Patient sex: M
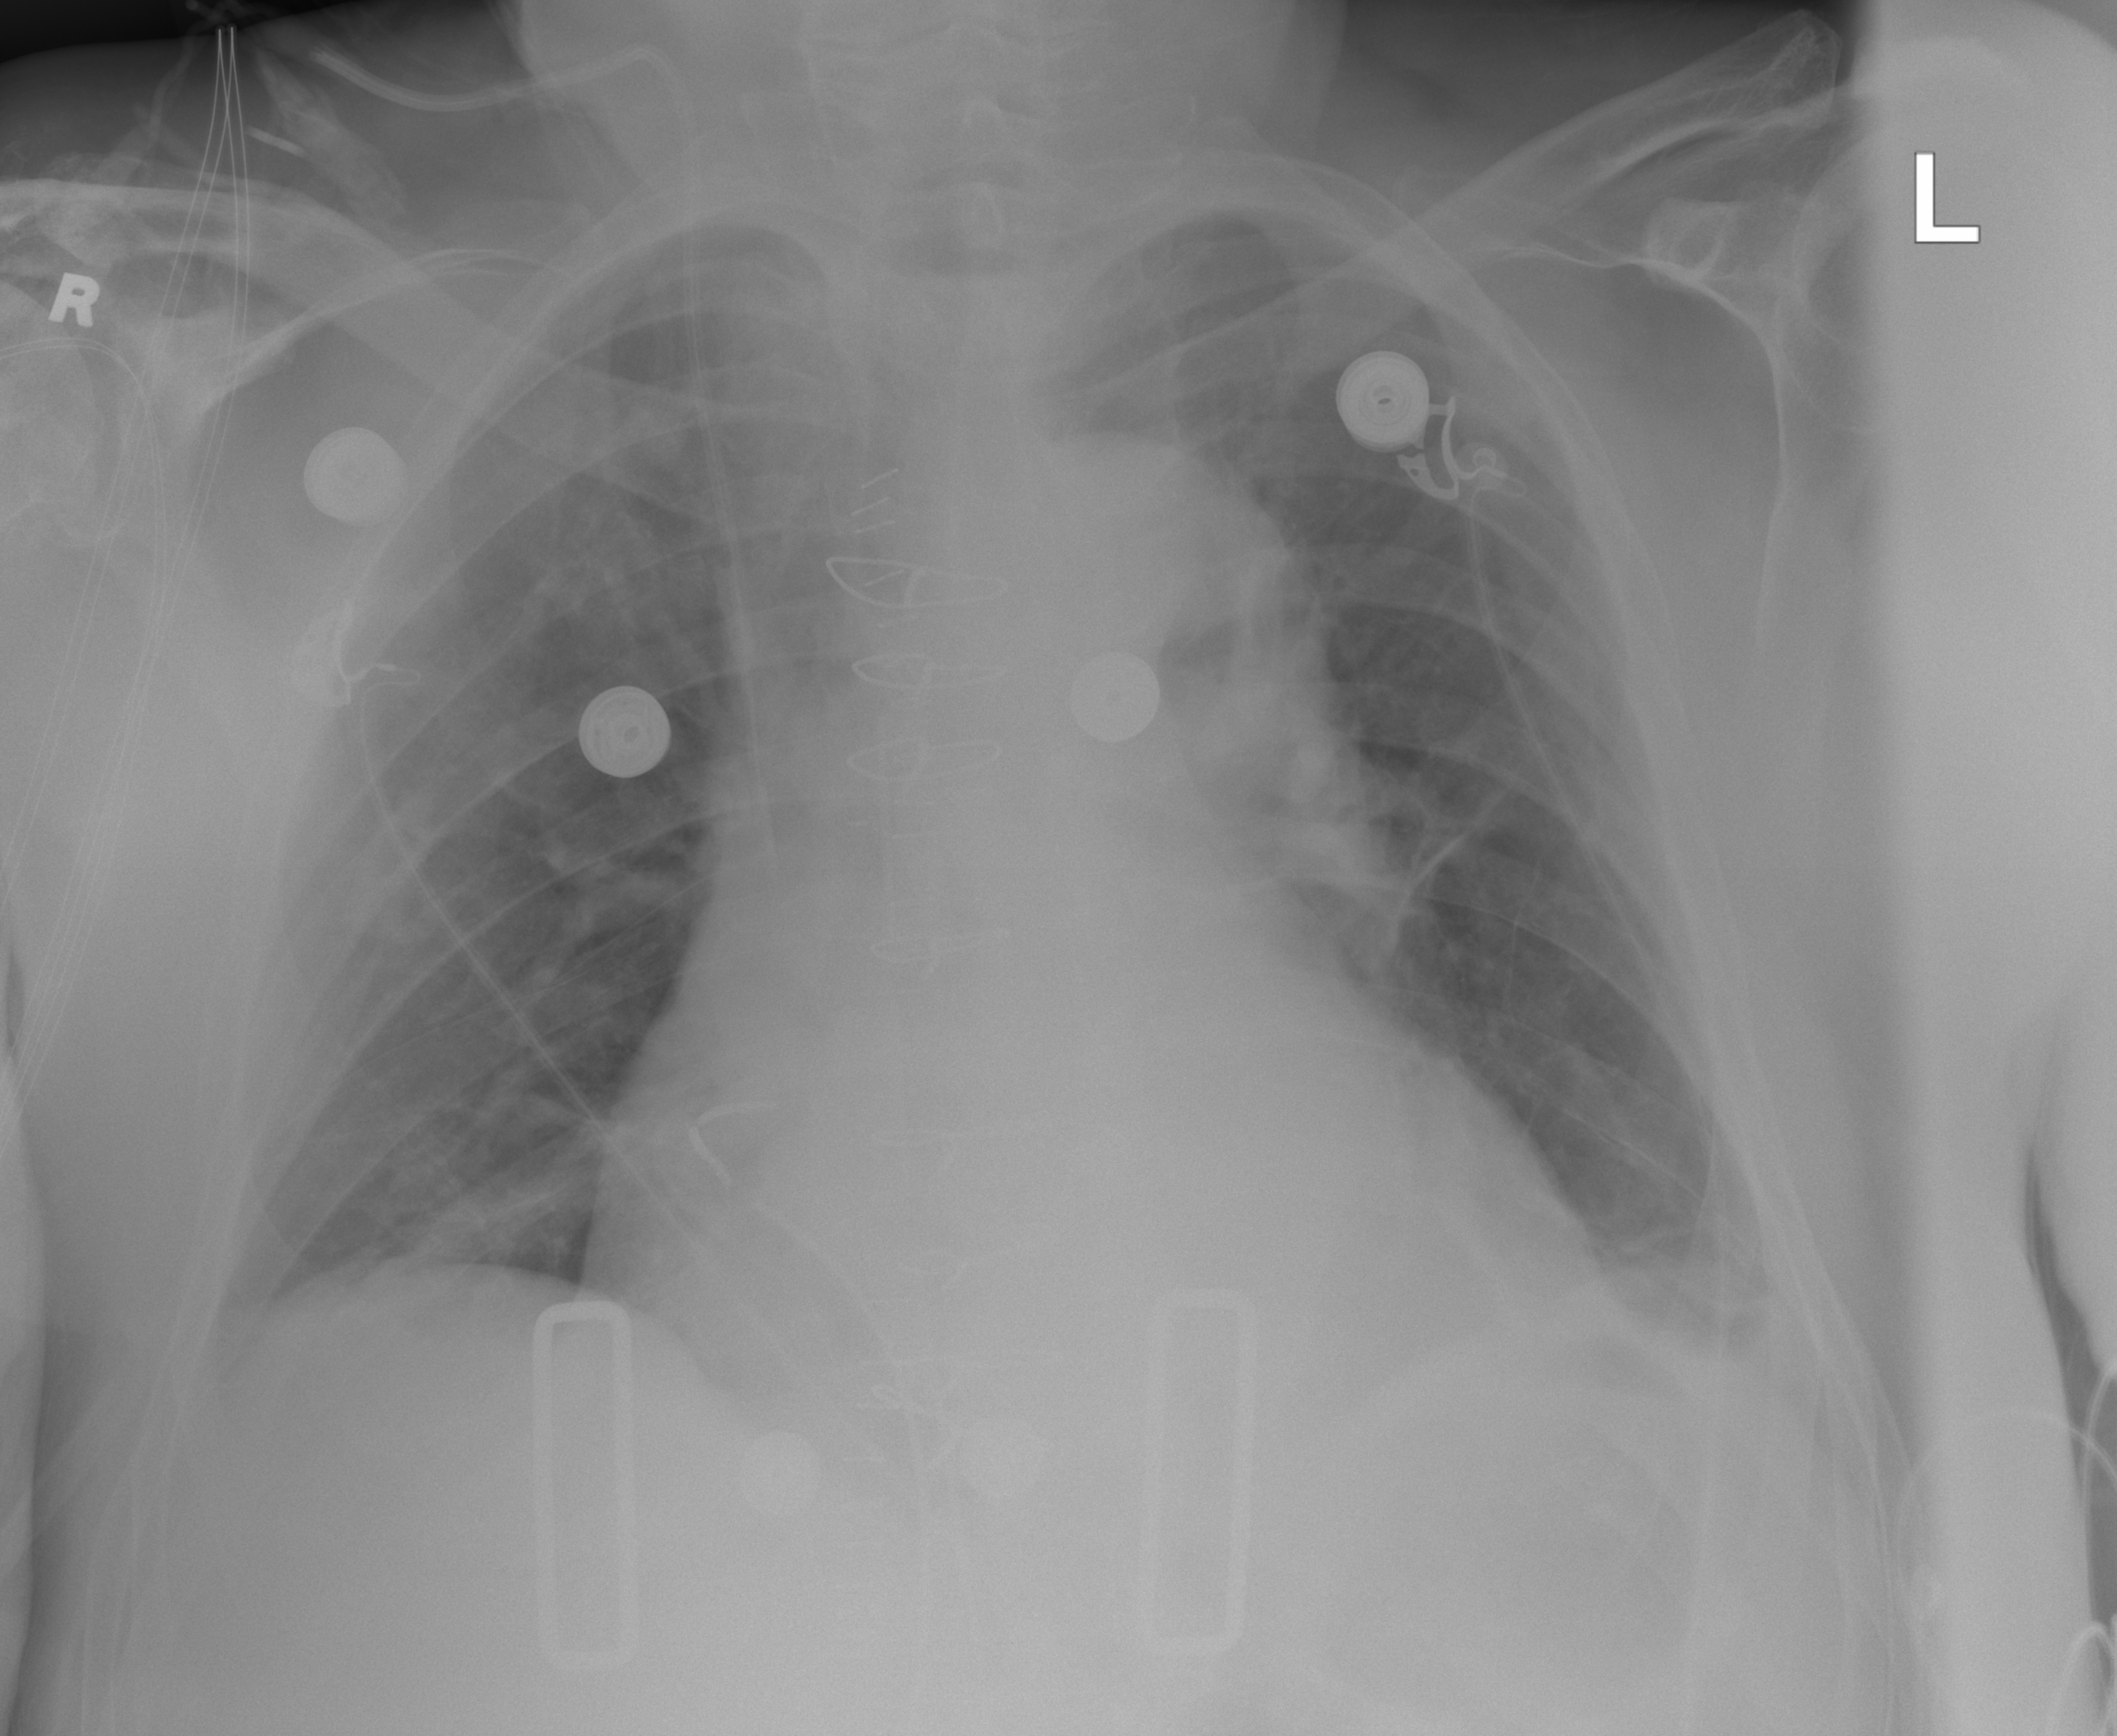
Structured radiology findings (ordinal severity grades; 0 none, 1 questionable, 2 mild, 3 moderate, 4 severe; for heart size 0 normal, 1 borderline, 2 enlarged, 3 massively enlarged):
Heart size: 2
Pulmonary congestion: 0
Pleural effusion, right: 2
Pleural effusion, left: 0
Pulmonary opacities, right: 0
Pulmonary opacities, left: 0
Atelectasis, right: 2
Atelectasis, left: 2